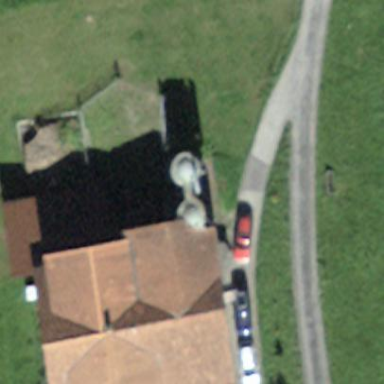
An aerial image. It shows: Farm building.